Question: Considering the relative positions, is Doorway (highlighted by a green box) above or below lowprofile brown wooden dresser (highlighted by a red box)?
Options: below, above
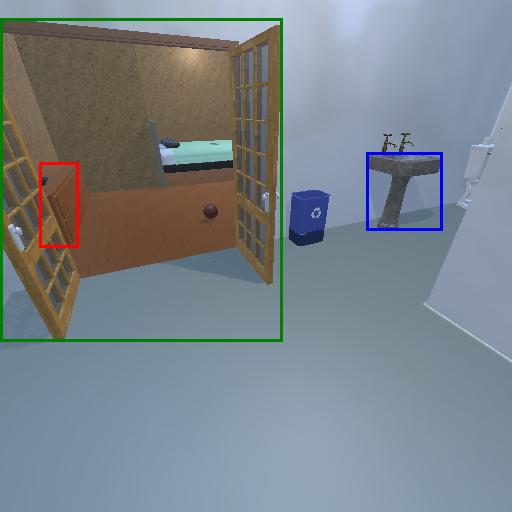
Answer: below